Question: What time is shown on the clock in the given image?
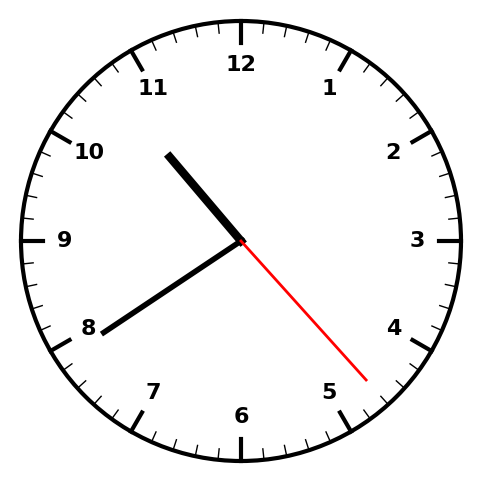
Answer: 10:39:23